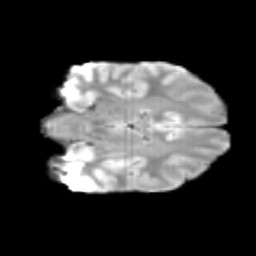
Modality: T2w
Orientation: coronal
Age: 14
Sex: female
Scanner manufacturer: siemens
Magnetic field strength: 3 T
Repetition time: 3.8 s
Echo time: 0.07 s